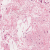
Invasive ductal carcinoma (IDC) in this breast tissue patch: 0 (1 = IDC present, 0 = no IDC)